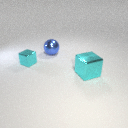
large blue metal sphere to the right of small cyan metal cube